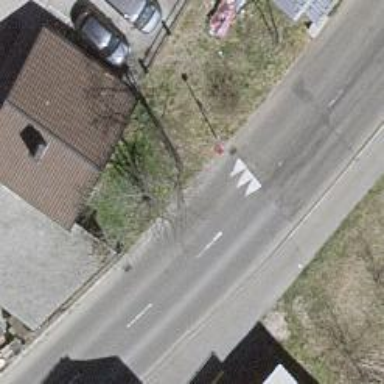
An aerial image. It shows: Traffic calming hump on the road.